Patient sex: M
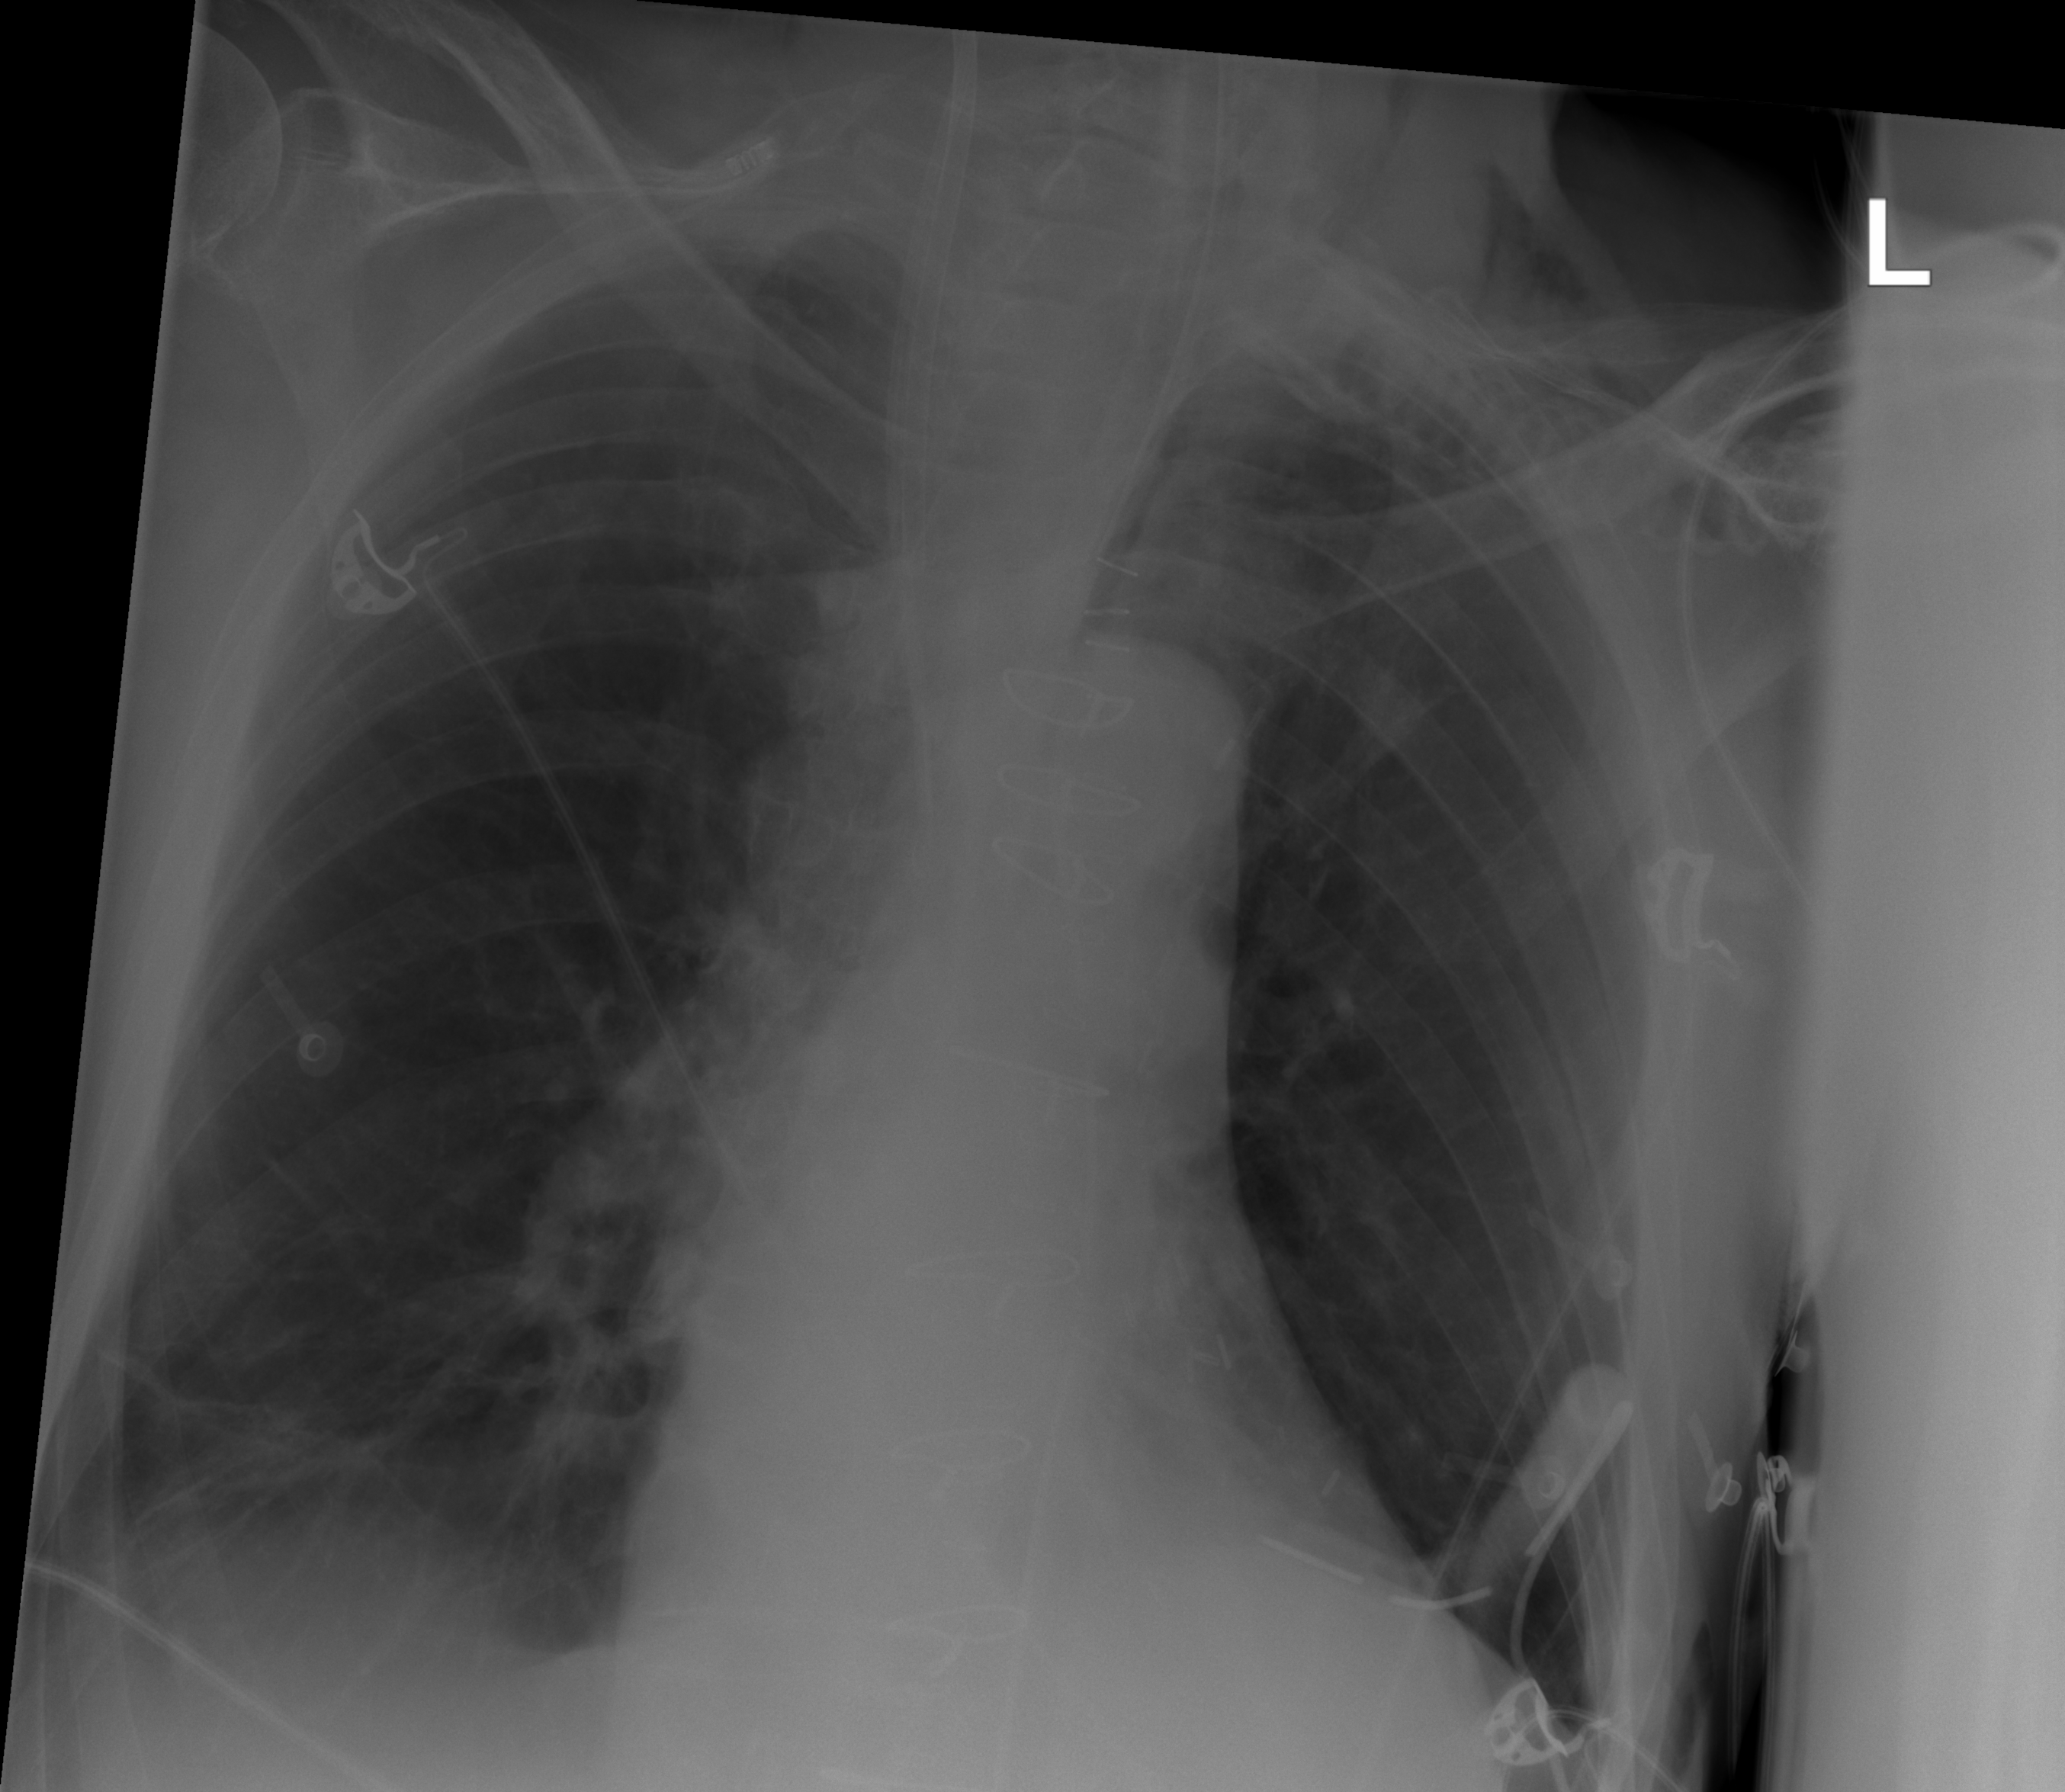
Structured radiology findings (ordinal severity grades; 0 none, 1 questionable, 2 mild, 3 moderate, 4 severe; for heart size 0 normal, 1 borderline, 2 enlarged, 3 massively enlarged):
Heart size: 2
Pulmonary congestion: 0
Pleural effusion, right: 1
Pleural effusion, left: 0
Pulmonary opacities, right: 0
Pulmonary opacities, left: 0
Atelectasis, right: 0
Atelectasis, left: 0